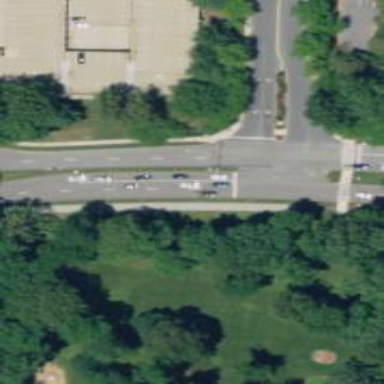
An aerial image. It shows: Cycleway.